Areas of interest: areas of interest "Star Hope·Ming Lion Ball Hall (Kecun B Hall)"
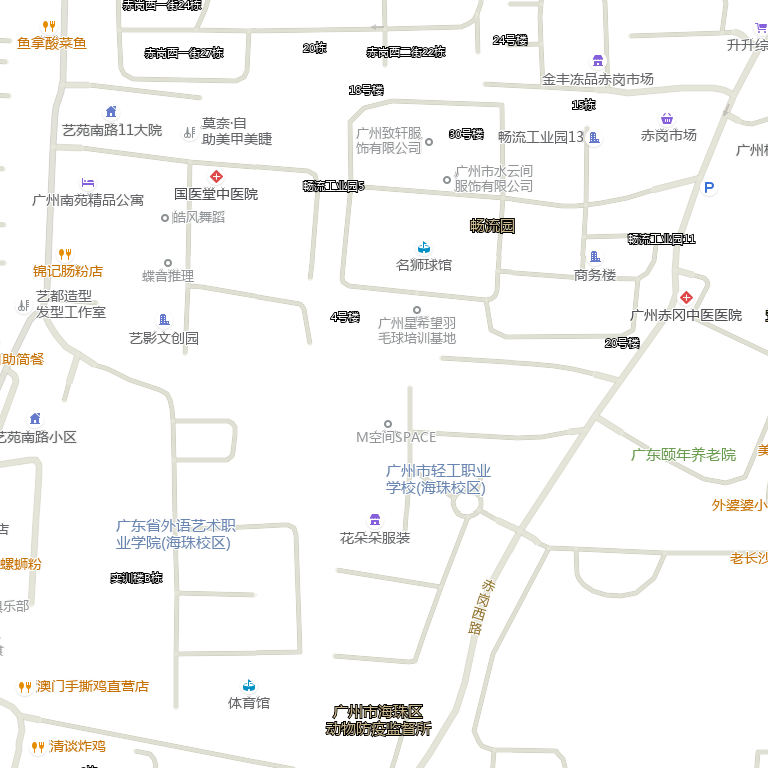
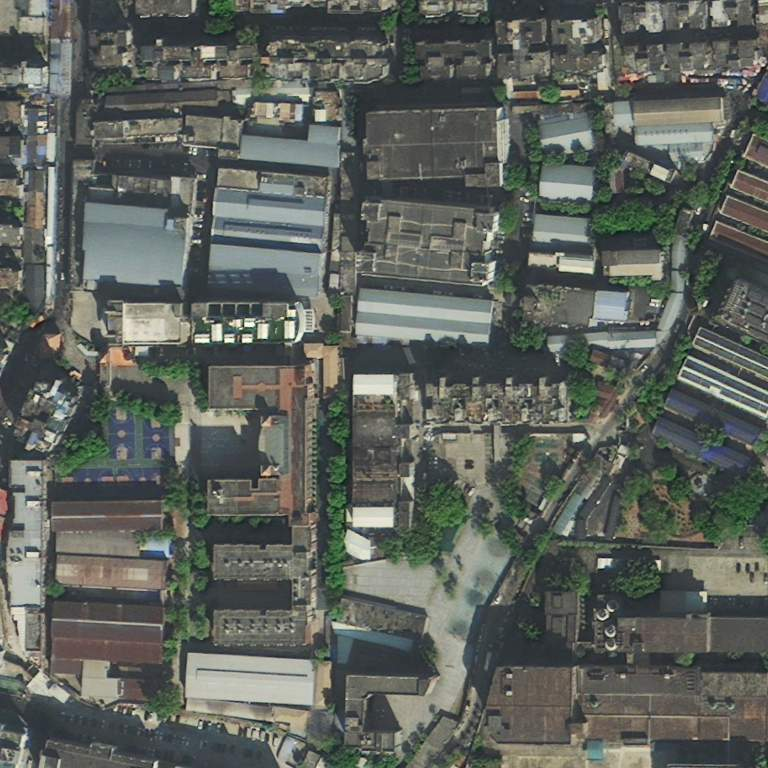